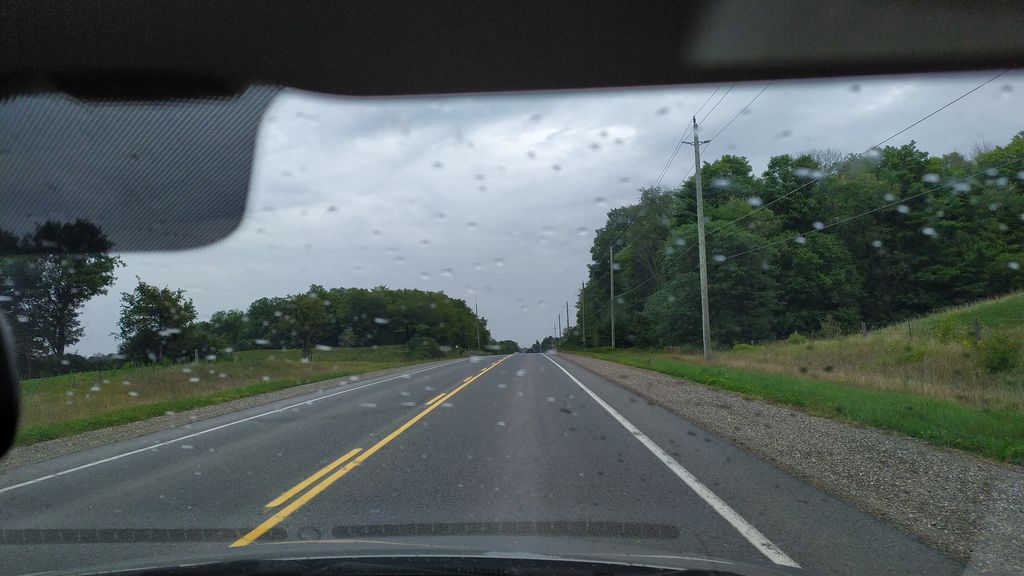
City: kitchener-waterloo